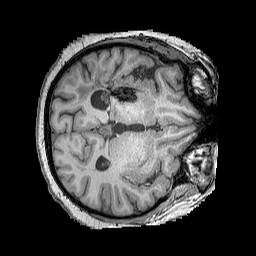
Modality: T1w
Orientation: axial
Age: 51
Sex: female
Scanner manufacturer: siemens
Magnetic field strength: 3 T
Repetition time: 2.25 s
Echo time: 0.00411 s